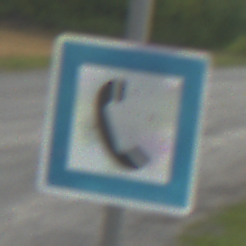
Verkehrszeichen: Fernsprecher
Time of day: SunriseSunset
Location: Outdoor (RoadRail)
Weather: PartlyCloudy
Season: NotSpecified
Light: Natural